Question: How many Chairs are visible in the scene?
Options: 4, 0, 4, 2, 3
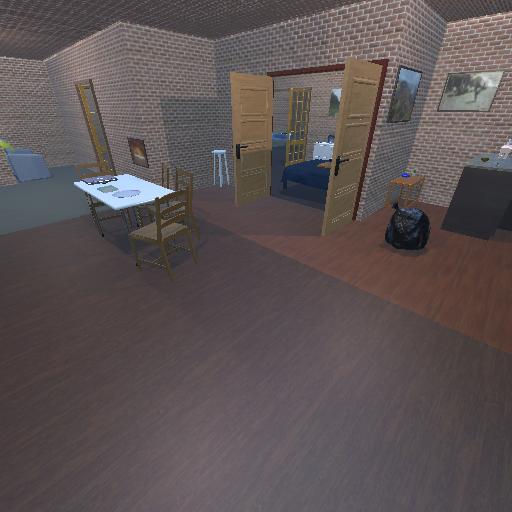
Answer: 4